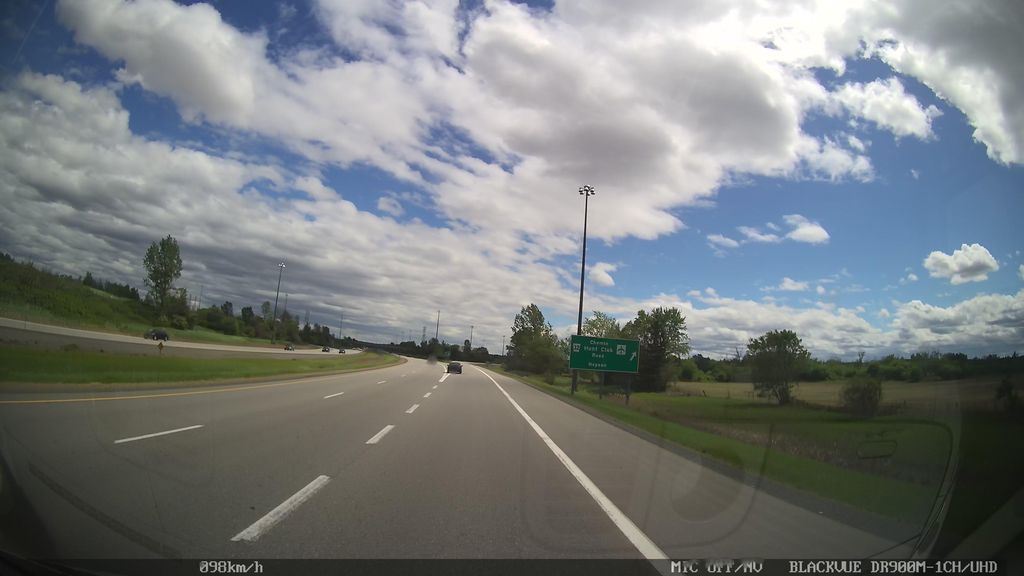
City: ottawa-gatineau